Interaction volume radius: 10 \u00c5
Interaction volume height: 25 \u00c5
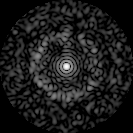
Disorder parameter: 0.8367